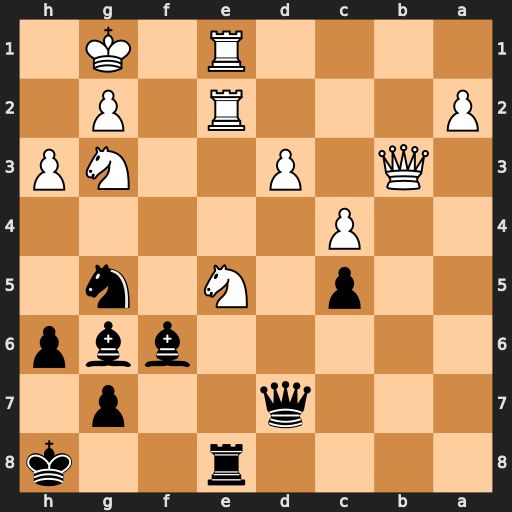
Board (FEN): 4r2k/3q2p1/5bbp/2p1N1n1/2P5/1Q1P2NP/P3R1P1/4R1K1
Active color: b
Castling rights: -
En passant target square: -
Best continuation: Bxe5 Rxe5 Rxe5 Qb8+ Re8